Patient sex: M
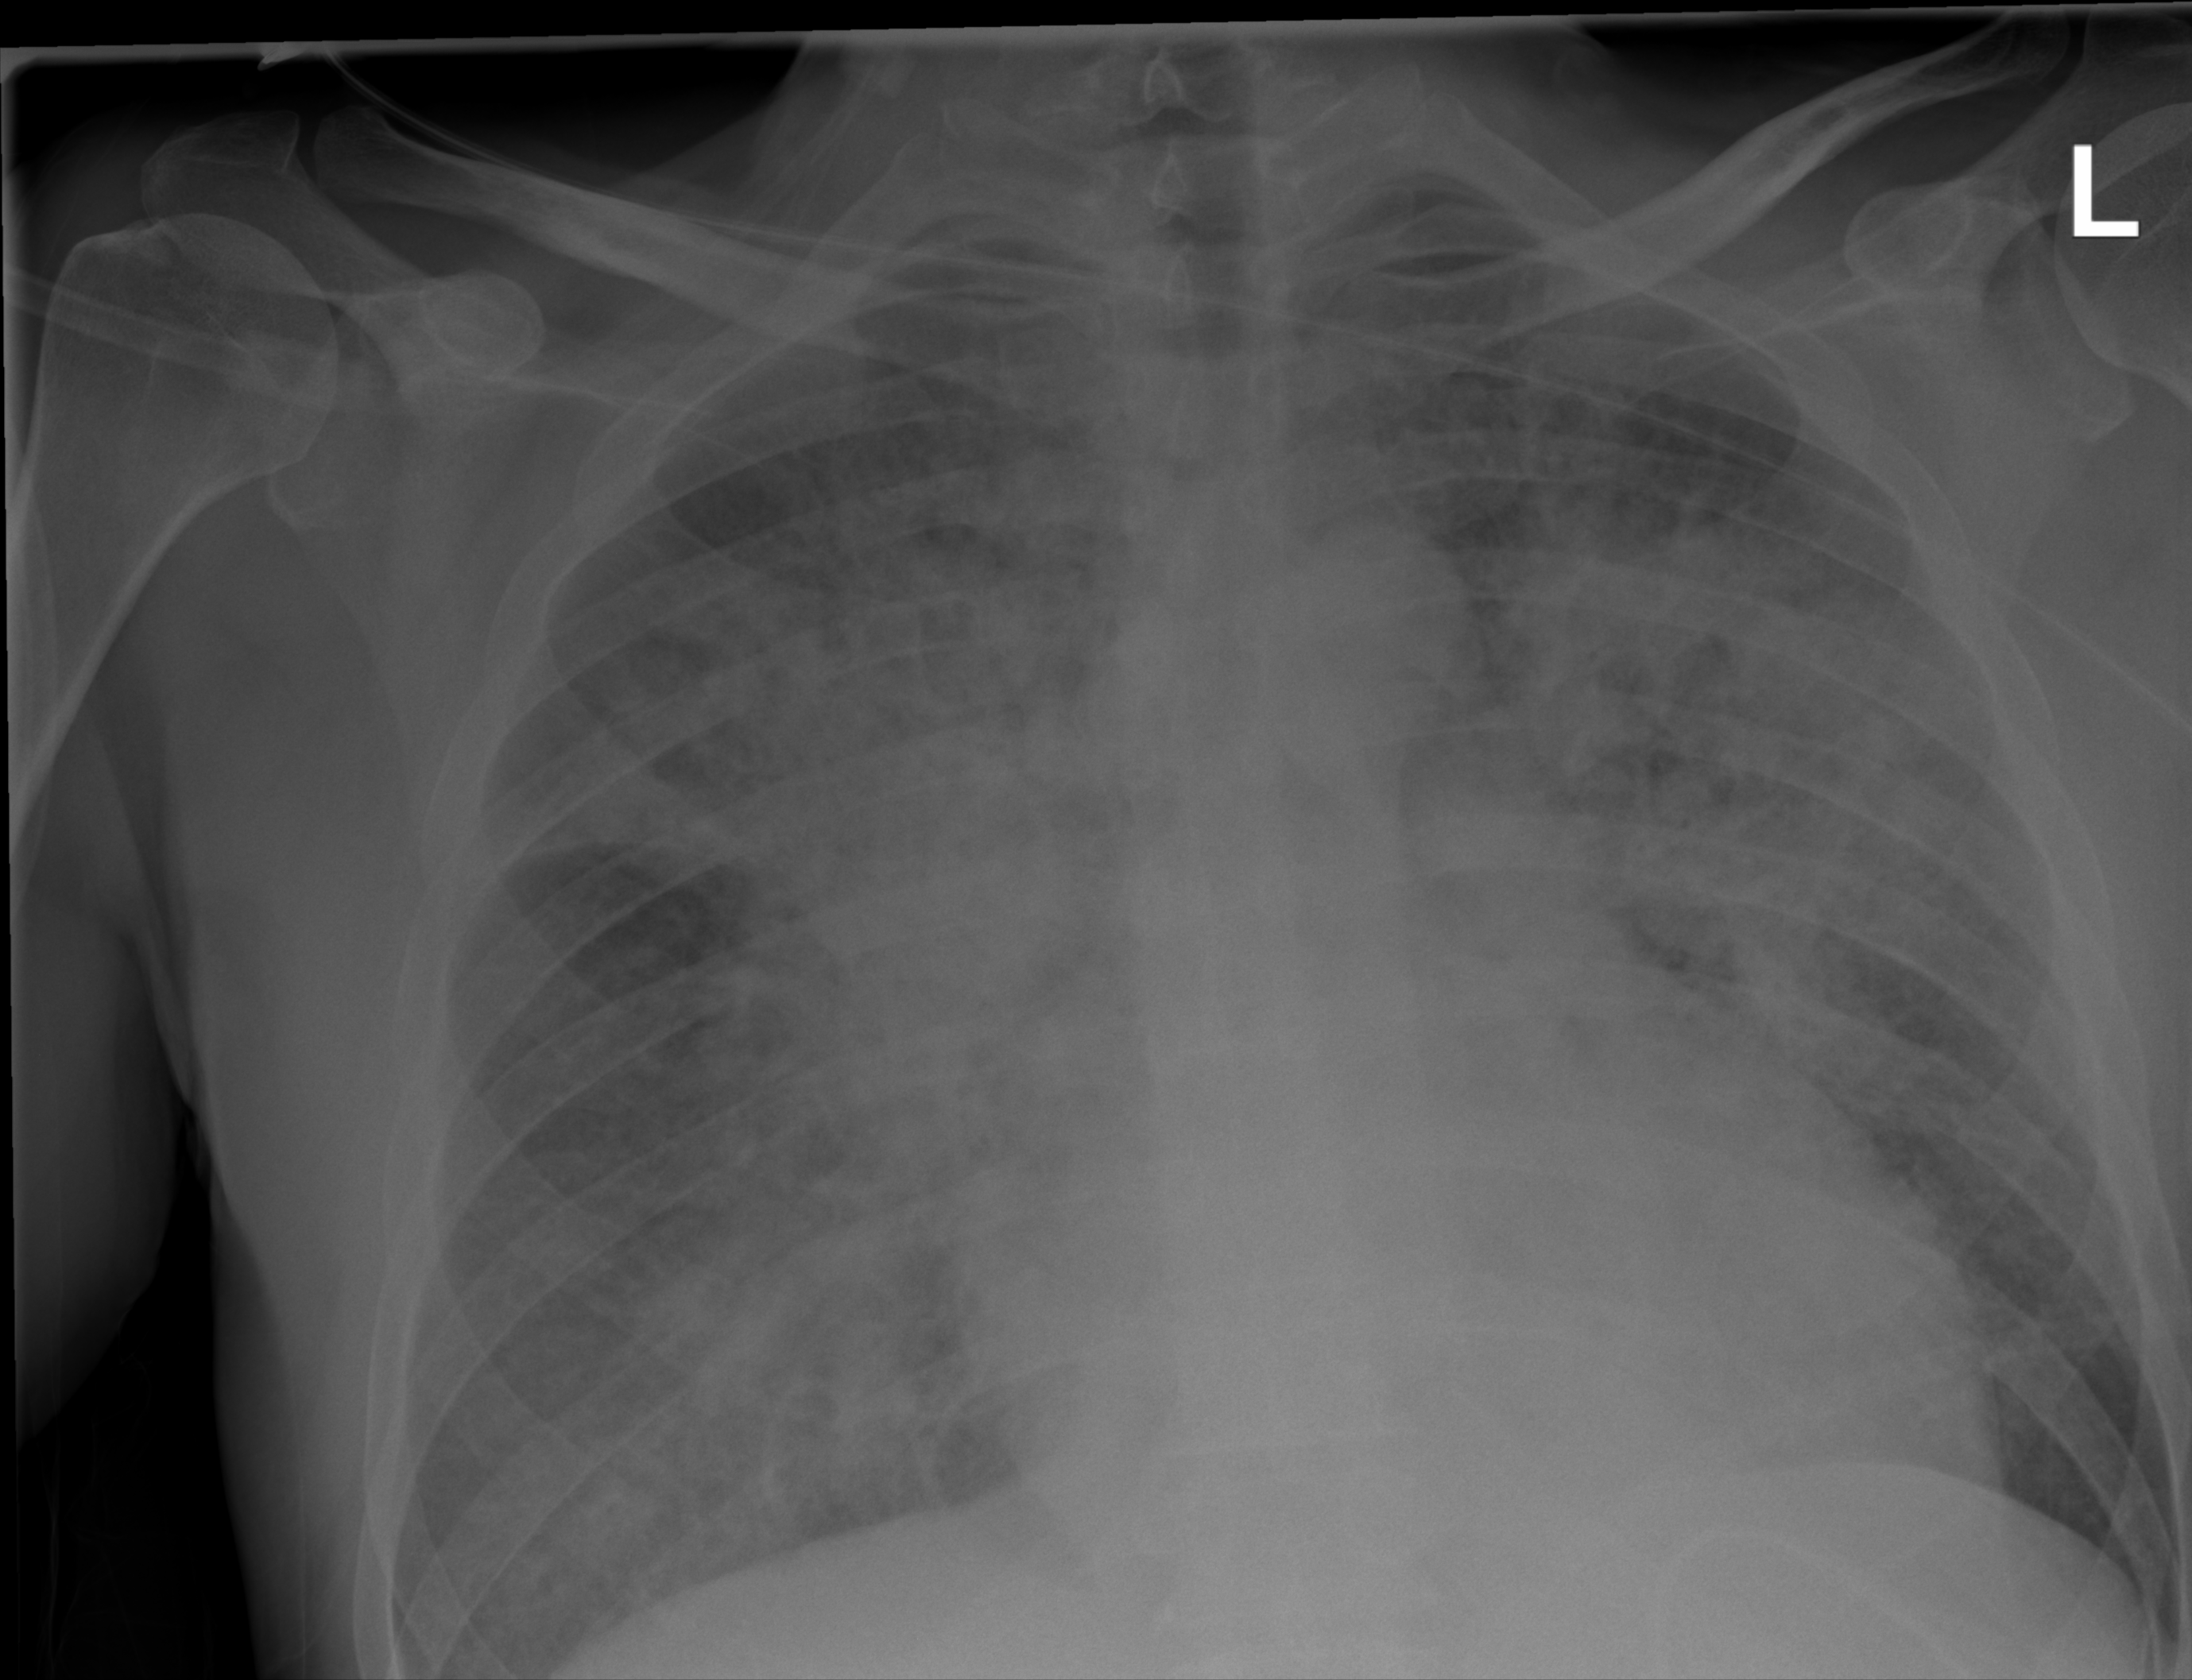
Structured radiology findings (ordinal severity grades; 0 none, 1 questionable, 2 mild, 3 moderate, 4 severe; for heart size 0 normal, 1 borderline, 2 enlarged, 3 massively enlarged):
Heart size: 2
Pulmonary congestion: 4
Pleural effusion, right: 0
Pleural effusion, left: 0
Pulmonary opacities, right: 0
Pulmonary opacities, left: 0
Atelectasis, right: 0
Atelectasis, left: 0